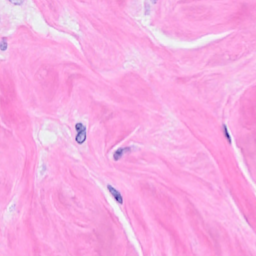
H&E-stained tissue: Breast